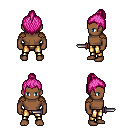
a pixel art fantasy rpg character, male body template, human, dark skin, leather shoulder armor, gold greaves, pink short topknot hairstyle, dagger, four views (front, back, left, right), 2x2 character sprite sheet, small pixel art, hard edges, no anti-aliasing